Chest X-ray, PA view. Patient: 43 years old, sex M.
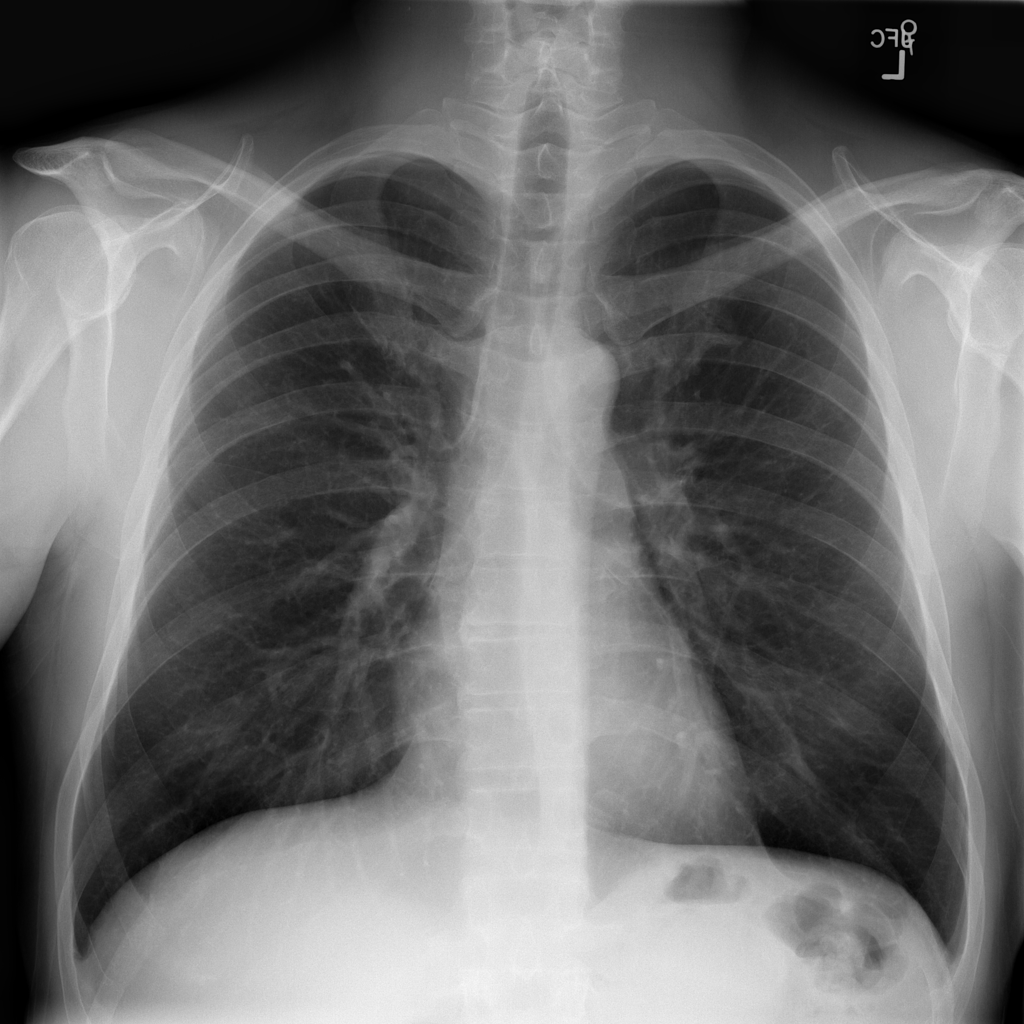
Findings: No Finding